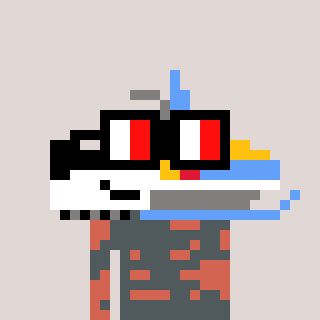
a pixel art character with square glasses with black frames and red eyes, a snowmobile-shaped head and a peachy-colored body on a warm background